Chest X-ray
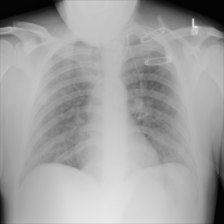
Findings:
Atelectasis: negative
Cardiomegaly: negative
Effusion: negative
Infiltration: negative
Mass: negative
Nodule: negative
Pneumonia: negative
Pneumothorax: negative
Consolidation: negative
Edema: negative
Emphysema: negative
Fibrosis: negative
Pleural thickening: negative
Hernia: negative